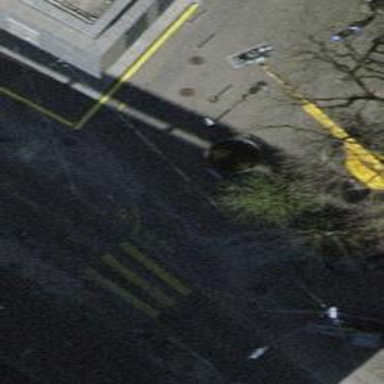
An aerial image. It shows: Kerb barrier.